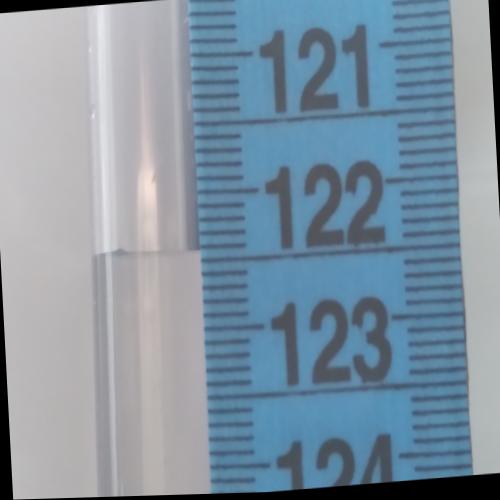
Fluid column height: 122.4 cm